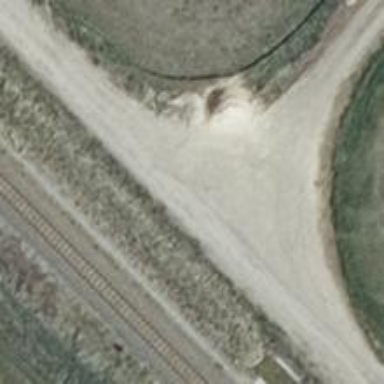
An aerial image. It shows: Track with grade 3 surface.